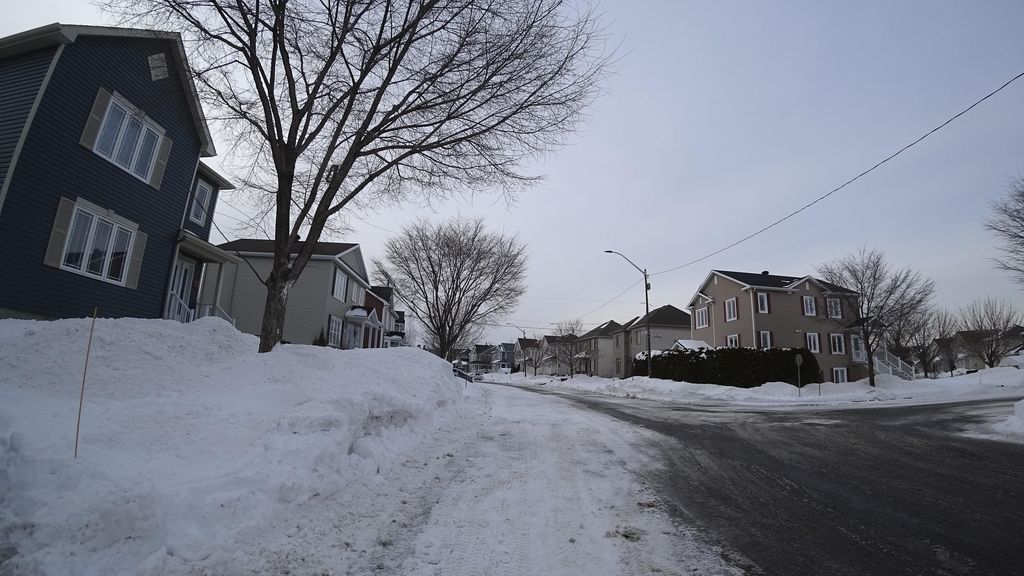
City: quebec_city